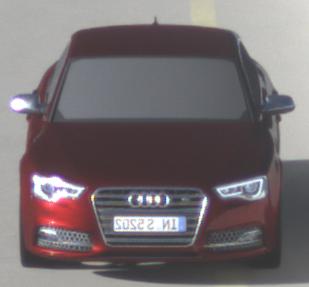
Make: Audi
Model: S5
Detailed model: F5
Model produced from: 2016
Model produced until: 2019
Doors: 2
Color: red
Road condition: dry road
Daytime: morning or afternoon
Contrast: high contrast